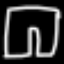
Label: pants